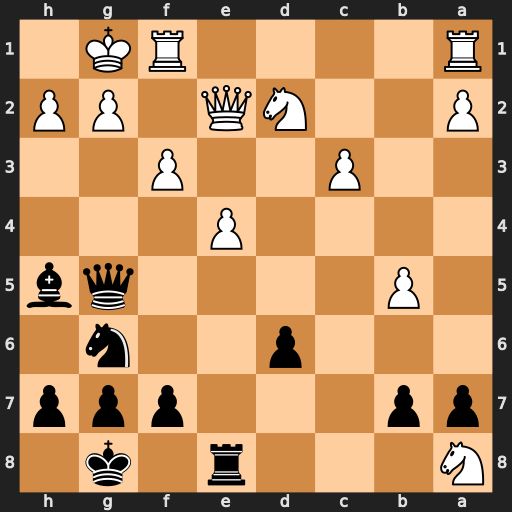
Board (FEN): N3r1k1/pp3ppp/3p2n1/1P4qb/4P3/2P2P2/P2NQ1PP/R4RK1
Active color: b
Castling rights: -
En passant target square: -
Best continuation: Nf4 Qf2 Nh3+ Kh1 Nxf2+